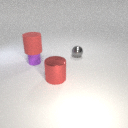
large red metal cylinder in front of small gray metal sphere